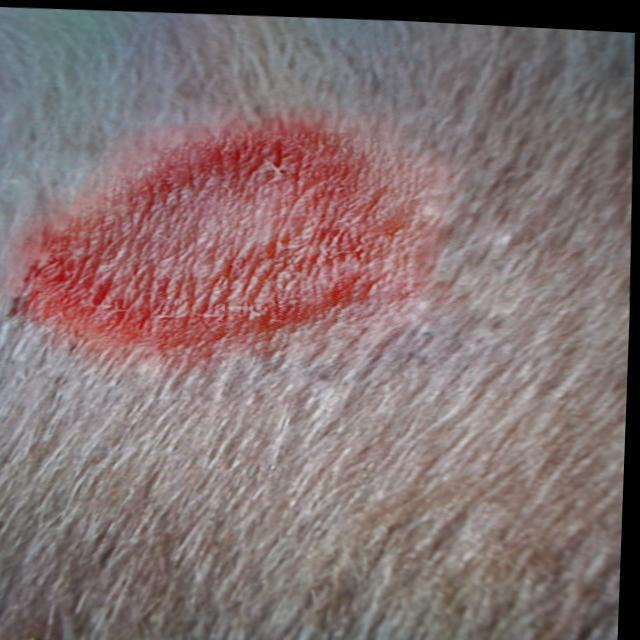
Canine ringworm (Dermatophytosis) — fungal infection caused by Microsporum or Trichophyton. Presents with circular alopecia, scaling, crusting, and broken hairs.